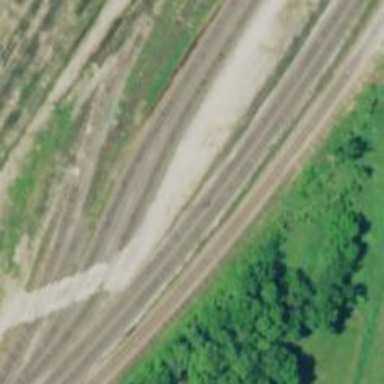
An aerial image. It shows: Railway spur service.